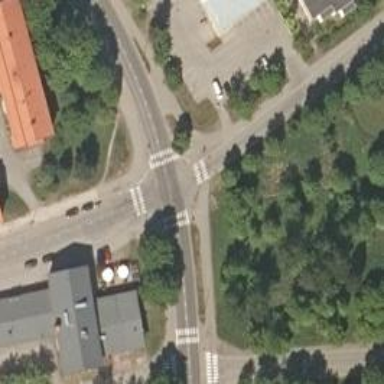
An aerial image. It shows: Asphalt cycleway featuring zebra crossing. The crossing is uncontrolled.